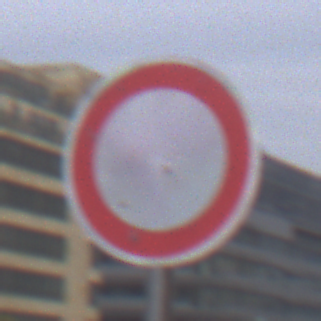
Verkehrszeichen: VerbotFahrzeugeAllerArt
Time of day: Midday
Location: Outdoor (Urban)
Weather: Overcast
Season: NotSpecified
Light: Natural